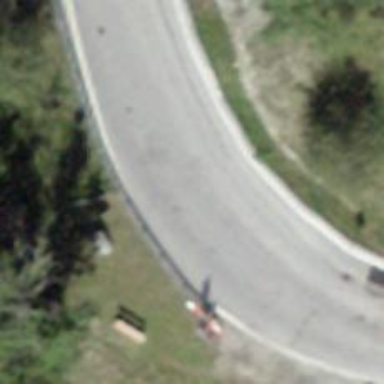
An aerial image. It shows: Unclassified road with asphalt surface.